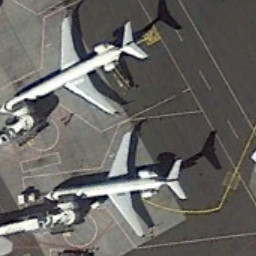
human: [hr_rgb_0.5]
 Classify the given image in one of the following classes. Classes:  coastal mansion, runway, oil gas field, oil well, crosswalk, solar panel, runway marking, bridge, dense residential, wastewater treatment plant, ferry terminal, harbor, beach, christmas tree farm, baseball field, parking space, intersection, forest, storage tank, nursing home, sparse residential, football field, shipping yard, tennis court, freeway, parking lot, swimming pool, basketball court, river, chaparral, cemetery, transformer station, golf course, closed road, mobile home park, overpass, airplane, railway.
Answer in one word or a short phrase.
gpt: airplane